Question: I'm new to python and I don't know how to organize the project structure in the right way, so all auto imports would work in pycharm.
That's my current structure.

In PublisherSubscriberTest pycharm generated this import
'''
from Rabbit.RabbitReceiver import RabbitReceiver
from Rabbit.RabbitSender import RabbitSender
'''
But it's not working. That's the output.
> ImportError: No module named Rabbit.RabbitReceiver
What have I done wrong?
I'm more familiar with java. And for example in java I would just create package with some classes and then I would be able to import them anywhere in my project. AFAIK it's not the same with python somehow.
Could someone explain this to me?
EDIT1:
Yes, I know about sys.path.append. I used to do it that way, but It seemed strange to me and i want to be able to do it without it.
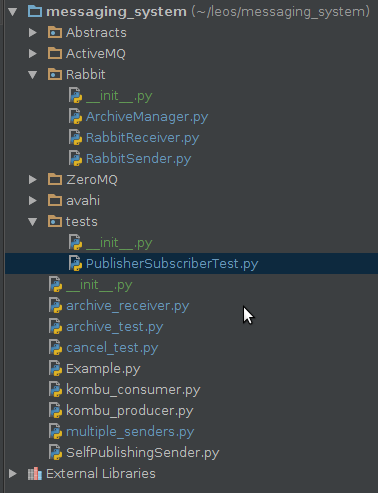
Answer: '''
import sys, os.path
sys.path.append(os.path.join(os.path.dirname(__file__), '..'))
from Rabbit.RabbitReceiver import RabbitReceiver
from Rabbit.RabbitSender import RabbitSender
'''
If you don't want to modify 'sys.path', the only way is to add '-m' flag when you run it
'''
python -m messaging_system.tests.PublisherSubscriberTest
'''
see <URL>
## edit
OK, finally I found an ultimate answer: <URL>
I suggest you read that post carefully, from which I learned a lot.
In short, if you want to do this, you have to add 'path-to-Rabbit' to 'sys.path'.